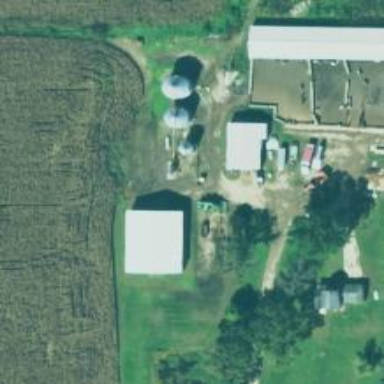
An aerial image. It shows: Silo.